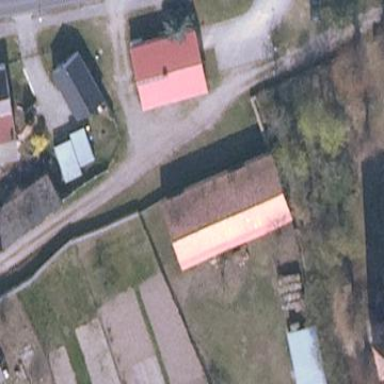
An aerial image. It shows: Gabled roof on farm auxiliary building.